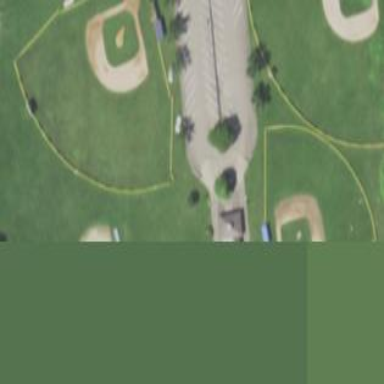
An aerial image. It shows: Baseball pitch for leisure and sports activities.